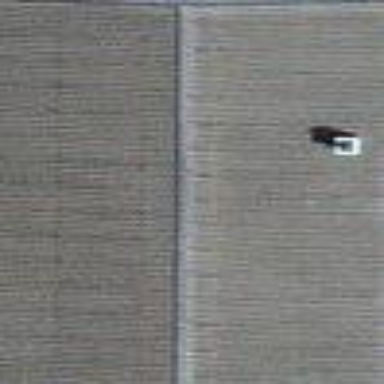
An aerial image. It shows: Barn.